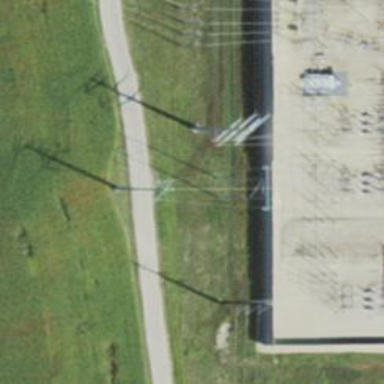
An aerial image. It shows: H-frame power tower with distinctive design.